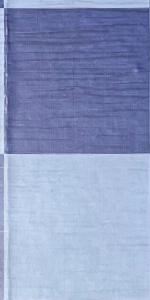
Label: Empty